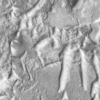
Label: not_dusty